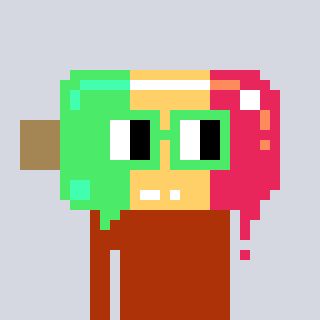
a pixel art character with square light green glasses, a icepop-shaped head and a hotbrown-colored body on a cool background